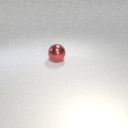
large red metal sphere